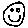
Label: smiley face